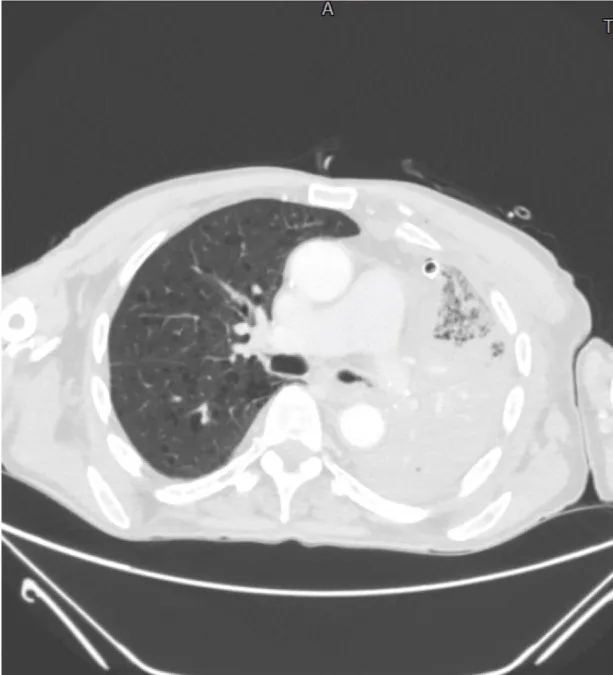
An almost complete recovery revealed by a new chest CT scan.
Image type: radiology (ct)